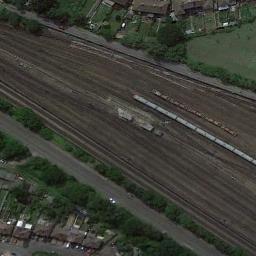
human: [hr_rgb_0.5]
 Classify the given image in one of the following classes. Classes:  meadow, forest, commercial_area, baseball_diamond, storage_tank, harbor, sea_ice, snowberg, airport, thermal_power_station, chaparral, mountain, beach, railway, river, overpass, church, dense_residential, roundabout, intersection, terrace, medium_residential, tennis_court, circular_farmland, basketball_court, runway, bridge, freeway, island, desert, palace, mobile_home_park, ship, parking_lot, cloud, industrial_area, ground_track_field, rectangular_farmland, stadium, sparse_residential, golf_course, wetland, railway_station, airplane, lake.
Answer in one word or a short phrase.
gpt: railway